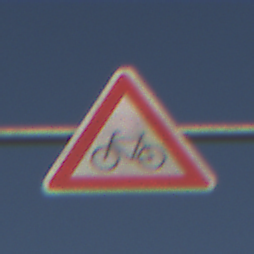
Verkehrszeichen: RadverkehrRechts
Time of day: SunriseSunset
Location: Outdoor (Suburban)
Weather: PartlyCloudy
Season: NotSpecified
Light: Natural